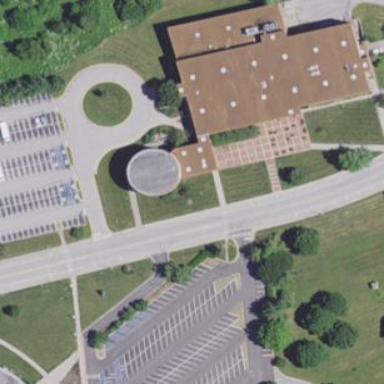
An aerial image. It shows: School building.